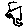
Label: circle